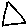
Label: triangle